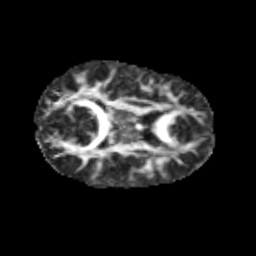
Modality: FA
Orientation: axial
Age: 9
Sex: female
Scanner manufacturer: siemens
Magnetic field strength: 3 T
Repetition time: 3.8 s
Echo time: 0.07 s